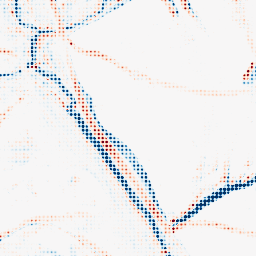
Category: morphological
Decomposition family: morphological_square
Decomposition parameters: operation: average
size: 10
Upsampling method: sinc_hamming
Upsampling parameters: scale: 8
kernel_size: 4
Upsampling scale: 8